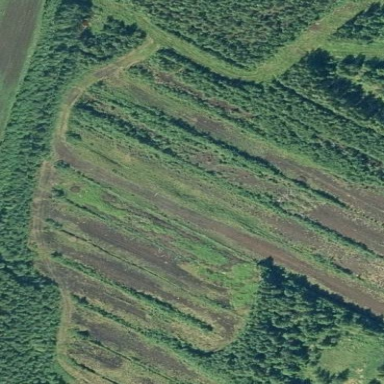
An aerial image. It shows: Peat cutting area.